Question: My below code is to find a word in a text file in server ('\\10.0.1.22\C$\Logs\text.txt')
For User: 'SBICAD\user' its working fine. (SBICAD is domain in server)
For User: 'ThisComputer\user' it fails ("Logon failure: unknown username or bad password")

Note: Im running the script on local machine XP. Server 2003 and Local Machine XP are in the same network.
'''
dim objService
Set objShell = CreateObject("WScript.Shell")
strComputer = "10.0.1.22"
strDomain = "SBICAD"
Const WbemAuthenticationLevelPktPrivacy = 6
Set objSWbemLocator = CreateObject("WbemScripting.SWbemLocator")
Set objSWbemServices = objSWbemLocator.ConnectServer(strComputer, _
"root\cimv2:Win32_LogicalDisk='c:'", _
"administrator", _
"jan@2014", _
"MS_409", _
"ntlmdomain:" + strDomain)
objSWbemServices.Security_.authenticationLevel = WbemAuthenticationLevelPktPrivacy
Const ForReading = 1
Const ForWriting = 2
Set objFSO = CreateObject("Scripting.FileSystemObject")
strFilePath = "\\" & strComputer & "\C$\Logs\text.txt"
Set objTextFile = objFSO.OpenTextFile(strFilePath , ForReading)
Do Until objTextFile.AtEndOfStream
CurrentLine= objTextFile.ReadLine
if ((InStr(1, CurrentLine, "James", 1) > 0) And (InStr(1, CurrentLine, "John", 1) > 0) )Then
Wscript.Echo "James and John Found"
end if
Loop
objTextFile.Close
'''
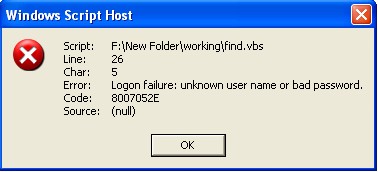
Answer: Your question is a little unclear, because line 26 of the code you posted couldn't raise the error you described.
However, assuming I understand your question correctly the problem is that 'ConnectServer' is raising the error when you try to authenticate with a local user from your local machine against a remote server. This doesn't work, because a local user on host A is unknown on the remote host B and thus cannot authenticate there:

You need either a user that is known on both hosts (which is what a domain provides):

or a local user on the remote host B:

---
With that said, why are you trying to establish a WMI connection in the first place? You never use it anywhere in your code, and it won't authenticate the SMB connection you're actually trying to use. SMB connections (access to file shares) must be authenticated <URL>:
'''
Set net = CreateObject("WScript.Network")
username = "user" 'domain user or user on the remote host!
password = "pass"
drive = "S:"
remotePath = "\" & strComputer & "\C$\Logs"
net.MapNetworkDrive drive, remotePath, False, username, password
'''
Then you can work read files on the remote location like this:
'''
Set objTextFile = objFSO.OpenTextFile("S: ext.txt")
Do Until objTextFile.AtEndOfStream
...
Loop
objTextFile.Close
'''
After you're finished you can remove the network drive like this:
'''
net.RemoveNetworkDrive drive, True
'''
Note that the user account must have administrative privileges on the remote host to be able to access the administrative share 'C$'. It might be a good idea to create a dedicated share that allows non-admin access to the log directory.